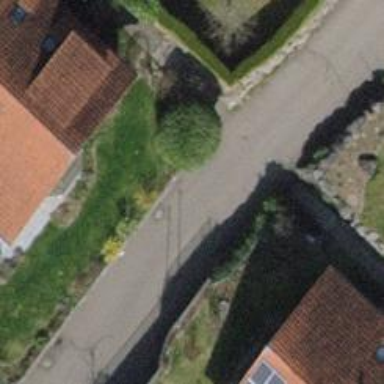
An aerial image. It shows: Asphalt road in residential area.